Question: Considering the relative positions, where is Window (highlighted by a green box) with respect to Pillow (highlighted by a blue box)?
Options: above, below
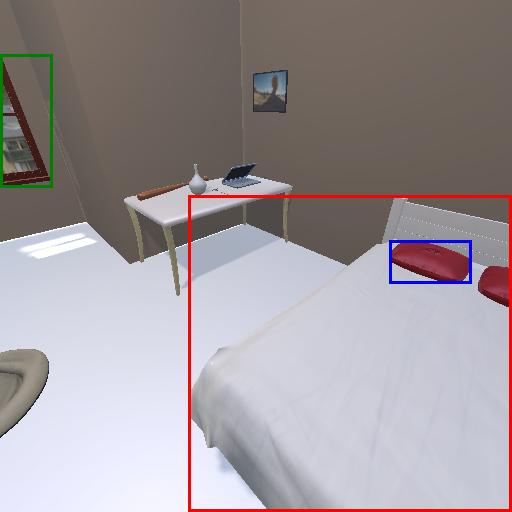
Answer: above